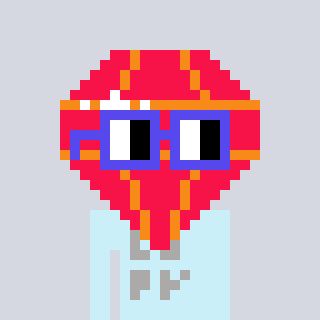
a pixel art character with square blue glasses, a red diamond-shaped head and a cold-colored body on a cool background